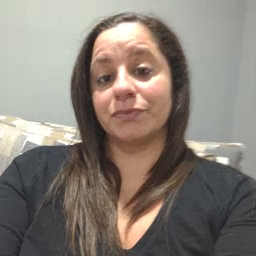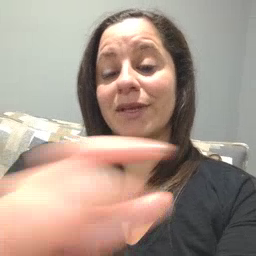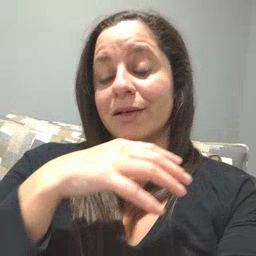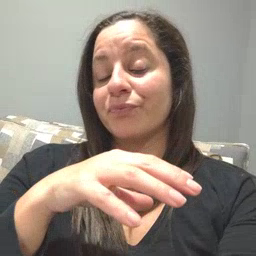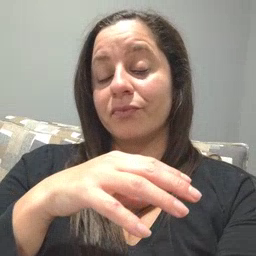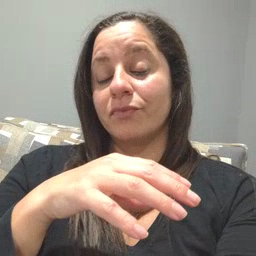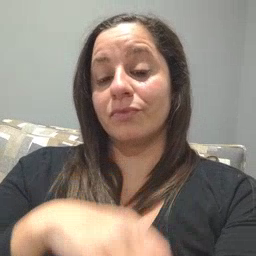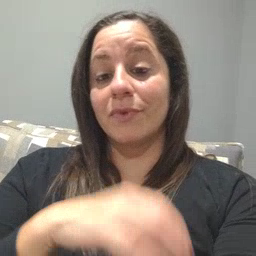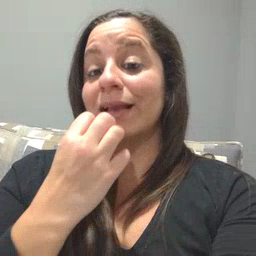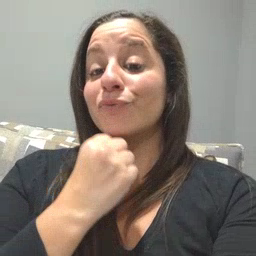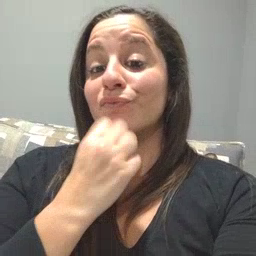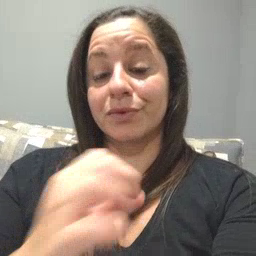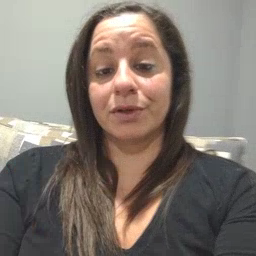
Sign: underwear